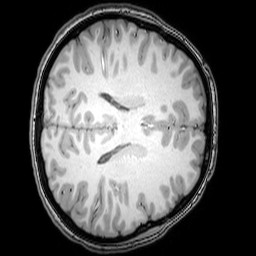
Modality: T1w
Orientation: axial
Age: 25
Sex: female
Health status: healthy
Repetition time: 0.081 s
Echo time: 0.037 s